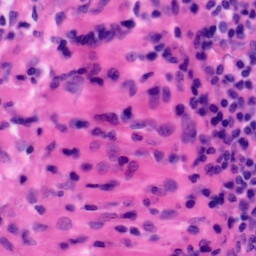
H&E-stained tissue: Tonsil